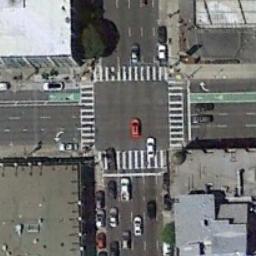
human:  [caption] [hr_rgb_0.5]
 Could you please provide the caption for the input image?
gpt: There is a white building beside the intersection .

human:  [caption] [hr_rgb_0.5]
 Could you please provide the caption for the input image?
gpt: There are many moving and waiting vehicles on the road at the intersection, Many buildings and some trees around the intersection .

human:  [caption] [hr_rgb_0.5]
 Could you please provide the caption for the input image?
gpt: There are many different shapes of buildings beside the intersection .

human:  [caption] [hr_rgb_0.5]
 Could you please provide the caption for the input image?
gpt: An intersection with normal traffic is between some buildings .

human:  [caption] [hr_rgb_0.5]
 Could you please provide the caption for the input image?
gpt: There are some buildings around the intersection .